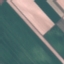
Label: AnnualCrop